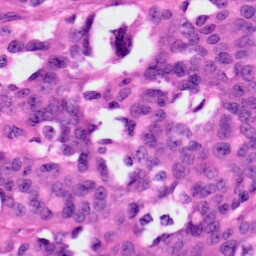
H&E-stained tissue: Ovarian